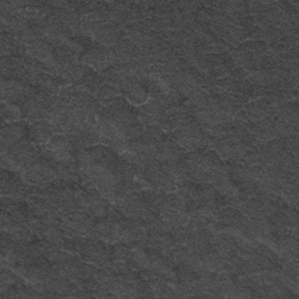
Label: frost